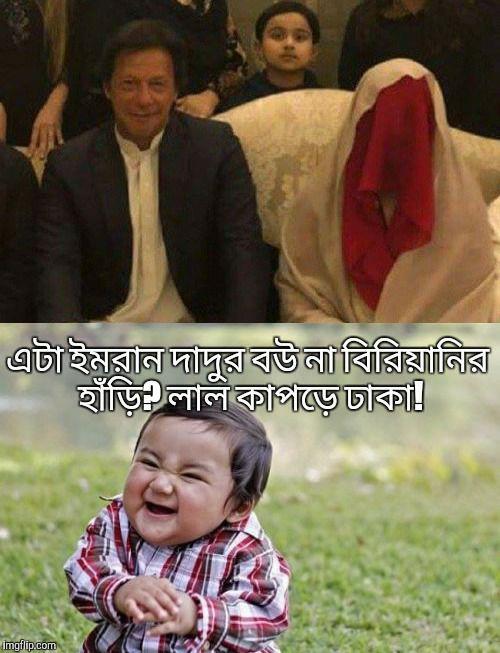
Text: এটা ইমরান দাদুর বউ না বিরিয়ানির হাঁড়ি? লাল কাপড়ে ঢাকা।
Label: Hate
Hate category: Political
Targeted group: Organization